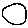
Label: circle